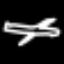
Label: airplane